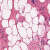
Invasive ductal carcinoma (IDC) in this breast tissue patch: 0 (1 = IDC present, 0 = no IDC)